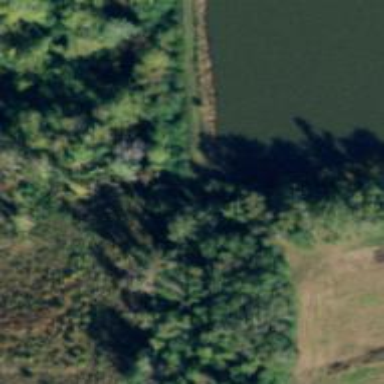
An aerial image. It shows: Dam across waterway.